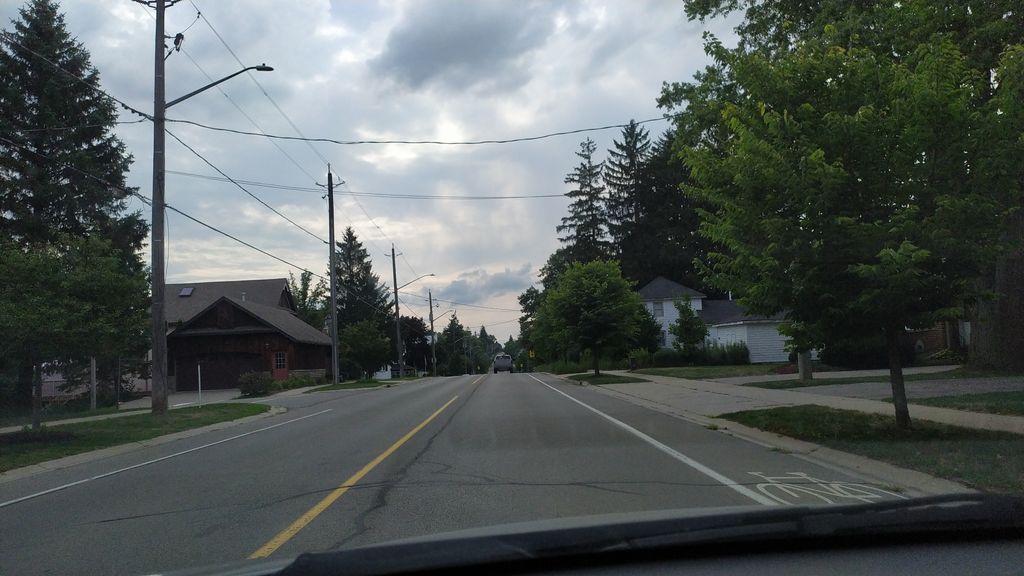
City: kitchener-waterloo